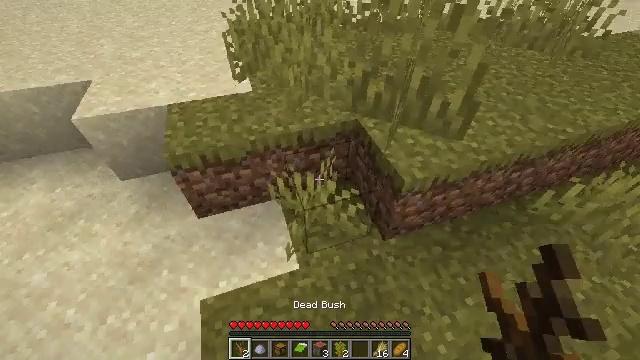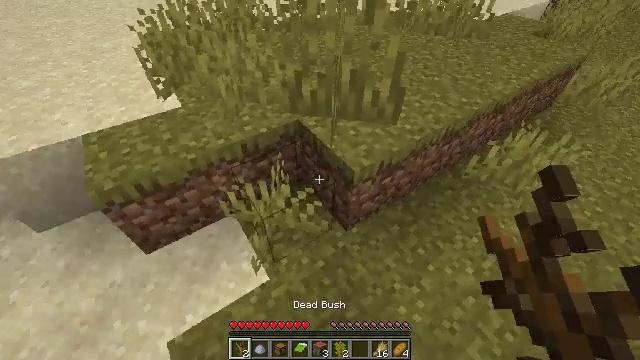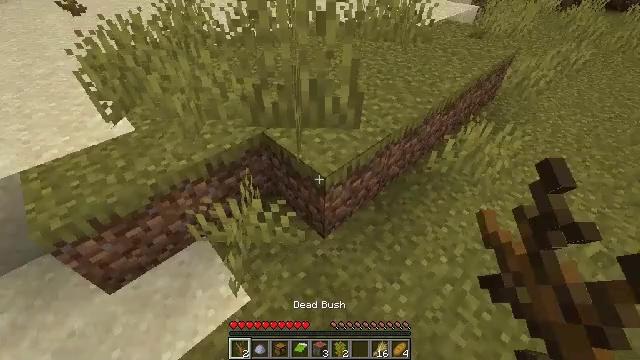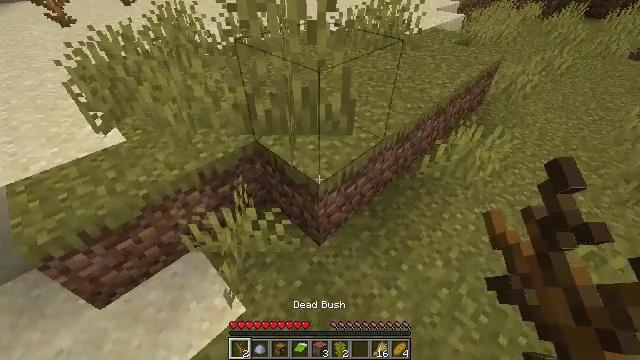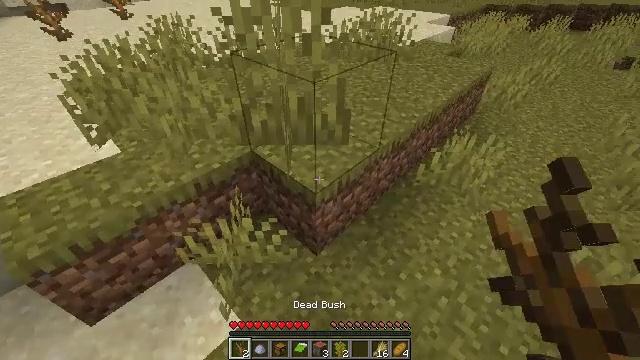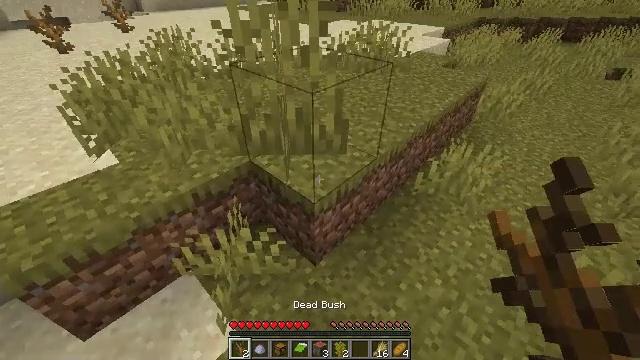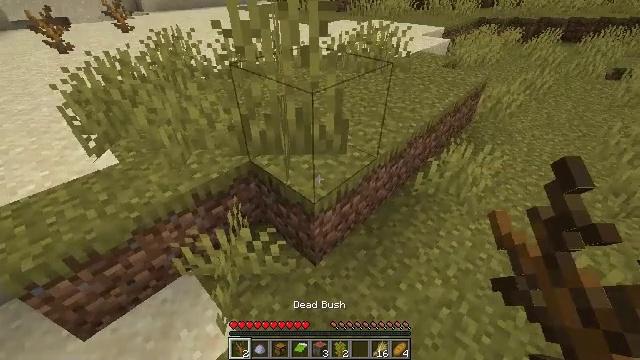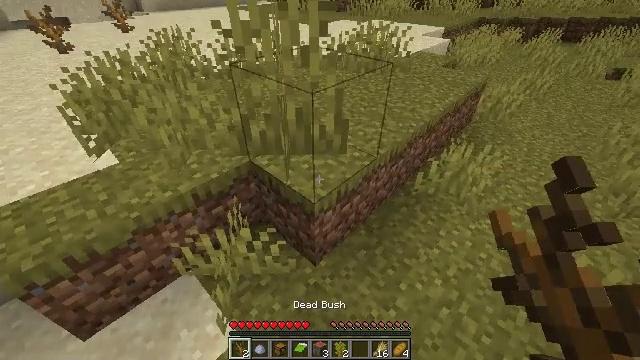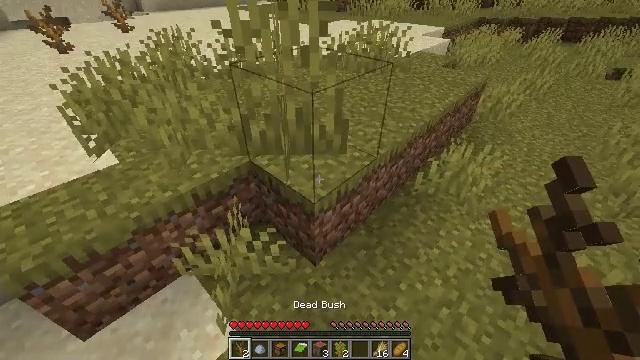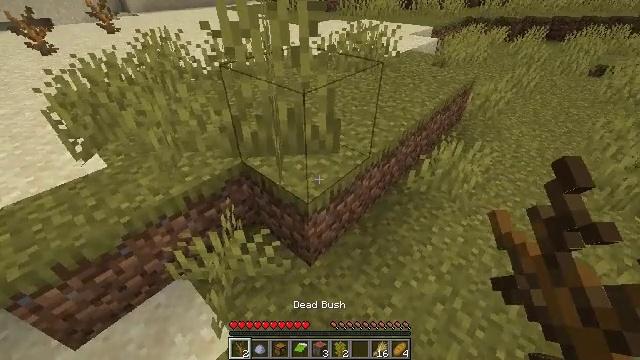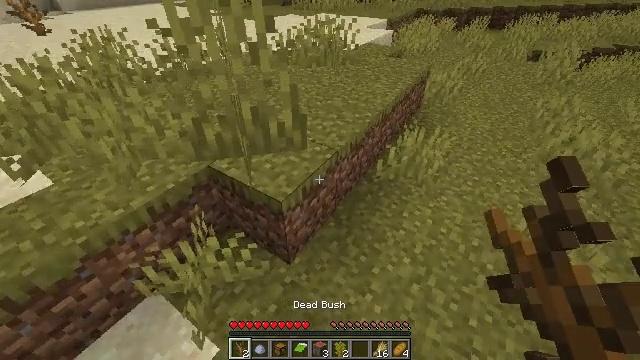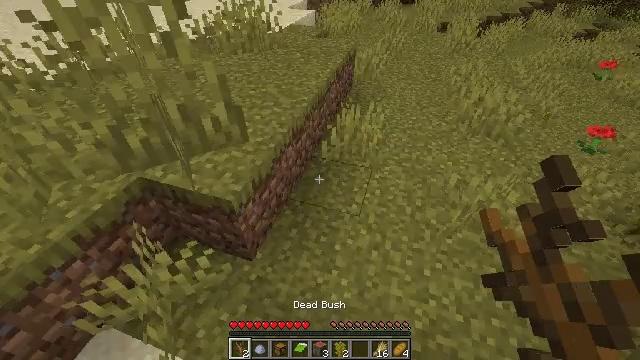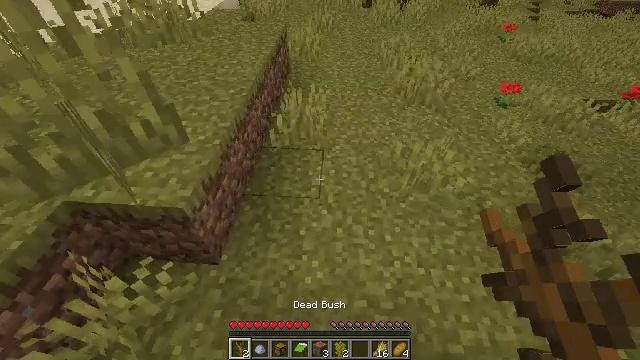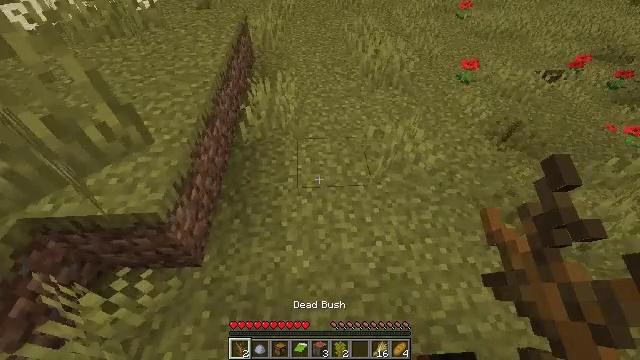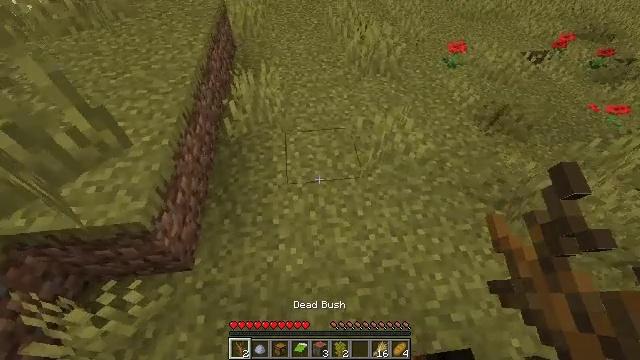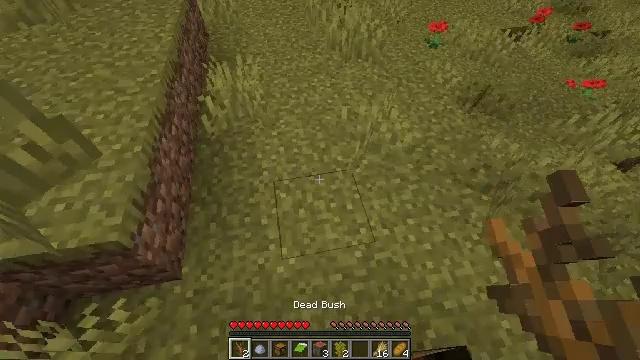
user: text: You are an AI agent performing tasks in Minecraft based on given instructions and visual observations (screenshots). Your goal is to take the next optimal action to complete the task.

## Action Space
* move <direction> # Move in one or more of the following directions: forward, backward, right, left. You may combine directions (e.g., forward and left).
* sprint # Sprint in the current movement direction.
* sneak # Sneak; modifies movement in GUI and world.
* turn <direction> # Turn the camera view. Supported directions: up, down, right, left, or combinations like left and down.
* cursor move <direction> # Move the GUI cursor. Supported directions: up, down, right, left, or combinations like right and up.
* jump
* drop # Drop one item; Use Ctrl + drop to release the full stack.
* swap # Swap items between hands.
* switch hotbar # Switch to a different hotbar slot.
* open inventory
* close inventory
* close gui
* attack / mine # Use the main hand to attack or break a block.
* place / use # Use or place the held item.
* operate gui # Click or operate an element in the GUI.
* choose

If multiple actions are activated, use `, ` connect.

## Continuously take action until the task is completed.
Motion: motion action
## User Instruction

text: Remove a dead bush from the inventory.
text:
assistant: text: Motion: turn right
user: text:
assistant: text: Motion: turn right and up
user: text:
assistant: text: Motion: turn right and up
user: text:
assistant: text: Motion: turn right and up
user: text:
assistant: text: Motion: turn up
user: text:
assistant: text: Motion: use / place
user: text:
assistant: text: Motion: use / place
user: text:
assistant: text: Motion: use / place
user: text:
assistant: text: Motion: turn right
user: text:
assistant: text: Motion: turn right
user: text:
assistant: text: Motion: turn right and down
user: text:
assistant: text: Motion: turn right and down
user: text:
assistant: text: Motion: turn right and down
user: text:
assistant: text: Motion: move forward, turn right and down
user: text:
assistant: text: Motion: move forward, turn right and down
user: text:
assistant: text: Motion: move forward, turn right and down, use / place
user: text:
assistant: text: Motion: move forward, turn down, use / place
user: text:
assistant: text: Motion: move forward, use / place
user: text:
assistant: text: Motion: move forward, use / place
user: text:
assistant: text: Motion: move forward, use / place
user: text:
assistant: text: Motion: move forward, use / place
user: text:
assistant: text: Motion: move forward, use / place
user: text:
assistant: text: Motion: move forward, turn left, use / place
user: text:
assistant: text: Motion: move forward, turn left and up
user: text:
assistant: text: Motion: move forward, turn left and up
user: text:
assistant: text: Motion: move forward, turn left and up
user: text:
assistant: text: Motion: move forward, turn left and up, use / place
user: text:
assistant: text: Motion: move forward, use / place
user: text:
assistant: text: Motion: move forward, use / place
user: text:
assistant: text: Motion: move forward, use / place